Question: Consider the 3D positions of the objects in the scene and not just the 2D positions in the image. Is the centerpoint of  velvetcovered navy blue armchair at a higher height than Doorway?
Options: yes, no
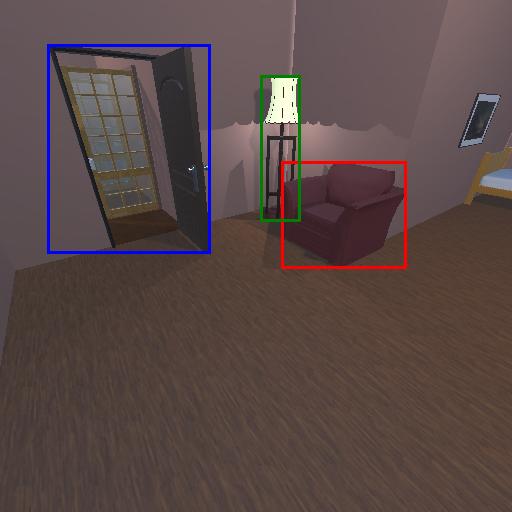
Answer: yes